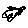
Label: bird